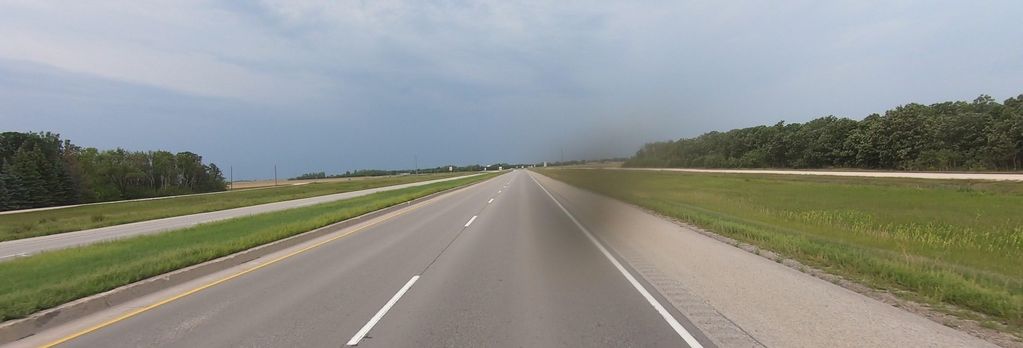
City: winnipeg